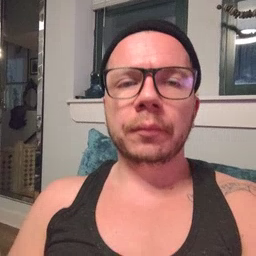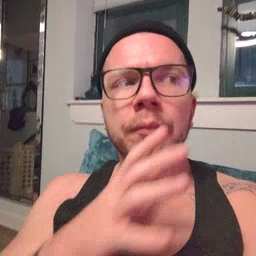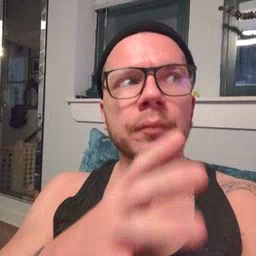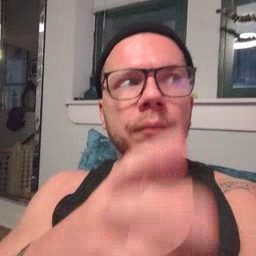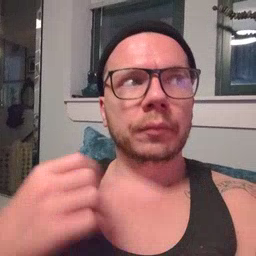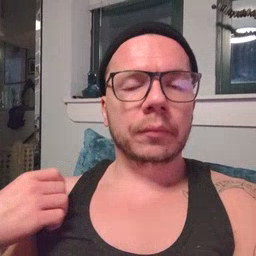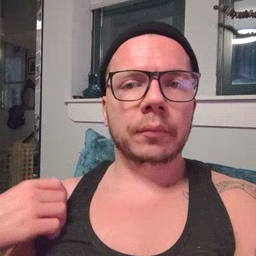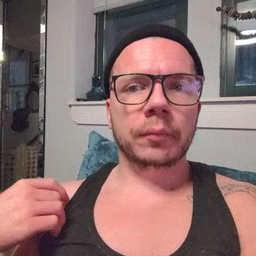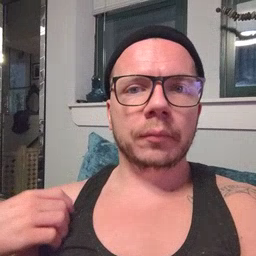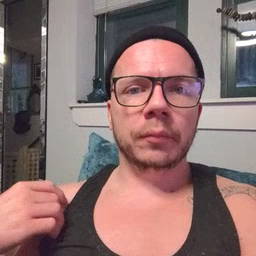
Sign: grandma